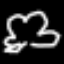
Label: frog